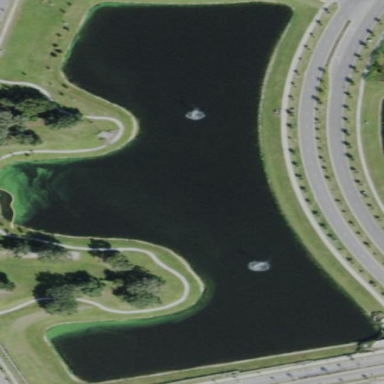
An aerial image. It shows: Pond with natural water.